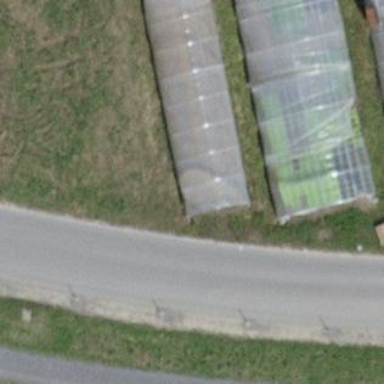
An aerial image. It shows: Greenhouse.